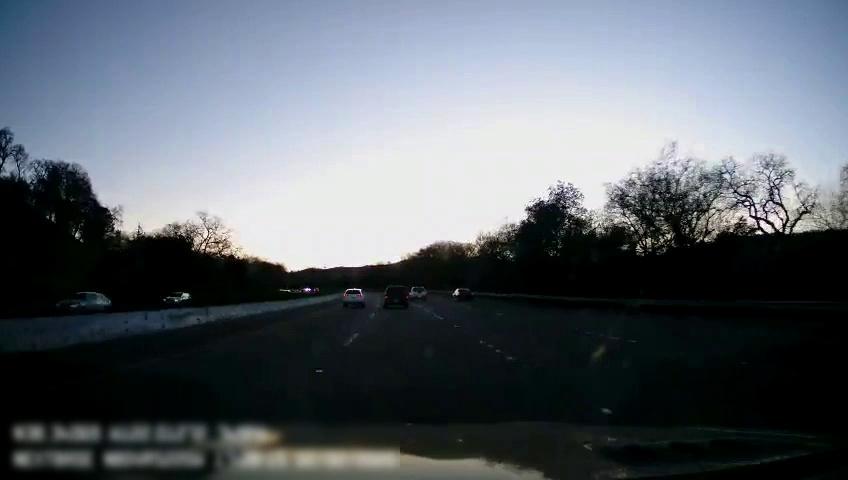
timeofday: Day
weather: Cloudy
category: Drivable Space
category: Vehicles | SUV
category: Vehicles | Van
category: Vehicles | Truck
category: Vehicles | SUV
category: Vehicles | Car
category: Vehicles | Car
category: Lanes | Current Lane
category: Lanes | Current Lane
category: Lanes | Alternate Lane